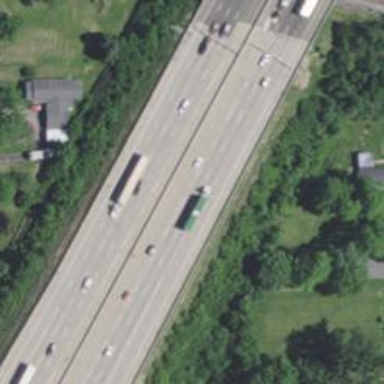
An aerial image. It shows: Motorway junction.